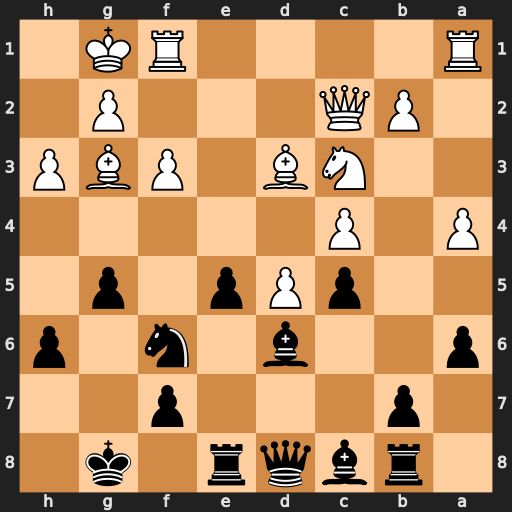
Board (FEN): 1rbqr1k1/1p3p2/p2b1n1p/2pPp1p1/P1P5/2NB1PBP/1PQ3P1/R4RK1
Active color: b
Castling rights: -
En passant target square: -
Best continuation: e4 Nxe4 Nxe4 fxe4 Bxg3